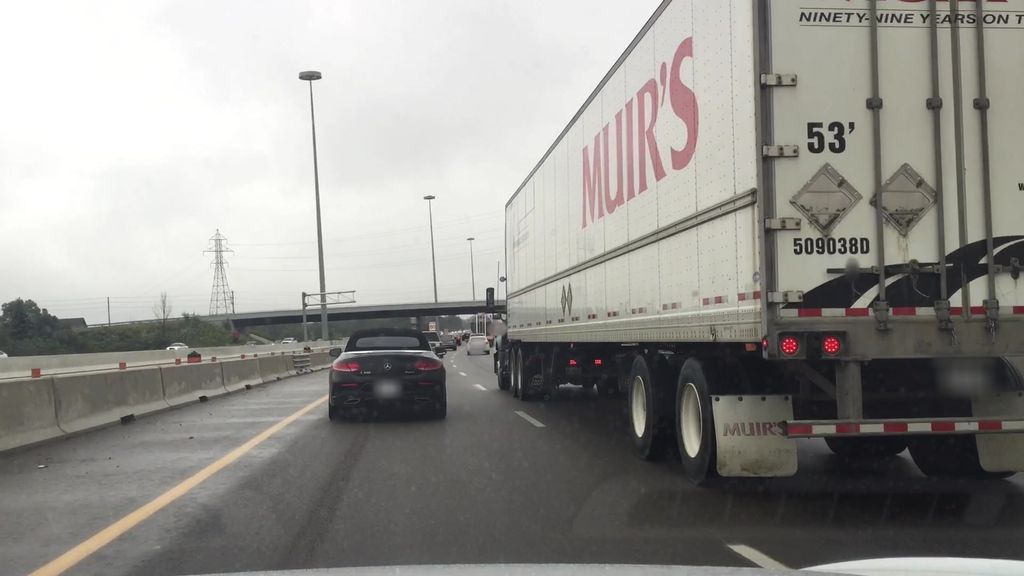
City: kitchener-waterloo